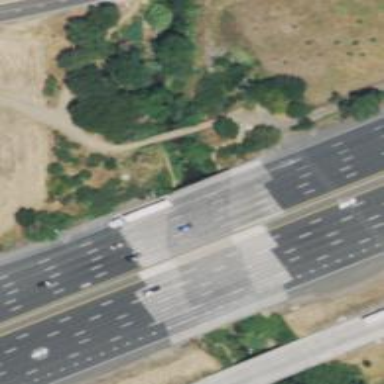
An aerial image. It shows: Bridge over motorway.